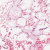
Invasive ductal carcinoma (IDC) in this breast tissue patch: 0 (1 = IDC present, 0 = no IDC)